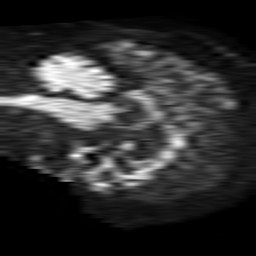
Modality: TRACE
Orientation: sagittal
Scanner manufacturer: philips
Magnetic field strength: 1.5 T
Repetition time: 4.6 s
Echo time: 0.08631 s